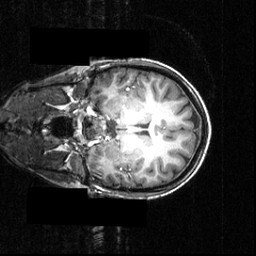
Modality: T1w
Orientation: coronal
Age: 23
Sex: female
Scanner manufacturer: siemens
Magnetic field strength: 3.951 T
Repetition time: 1.5 s
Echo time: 0.00335 s